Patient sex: M
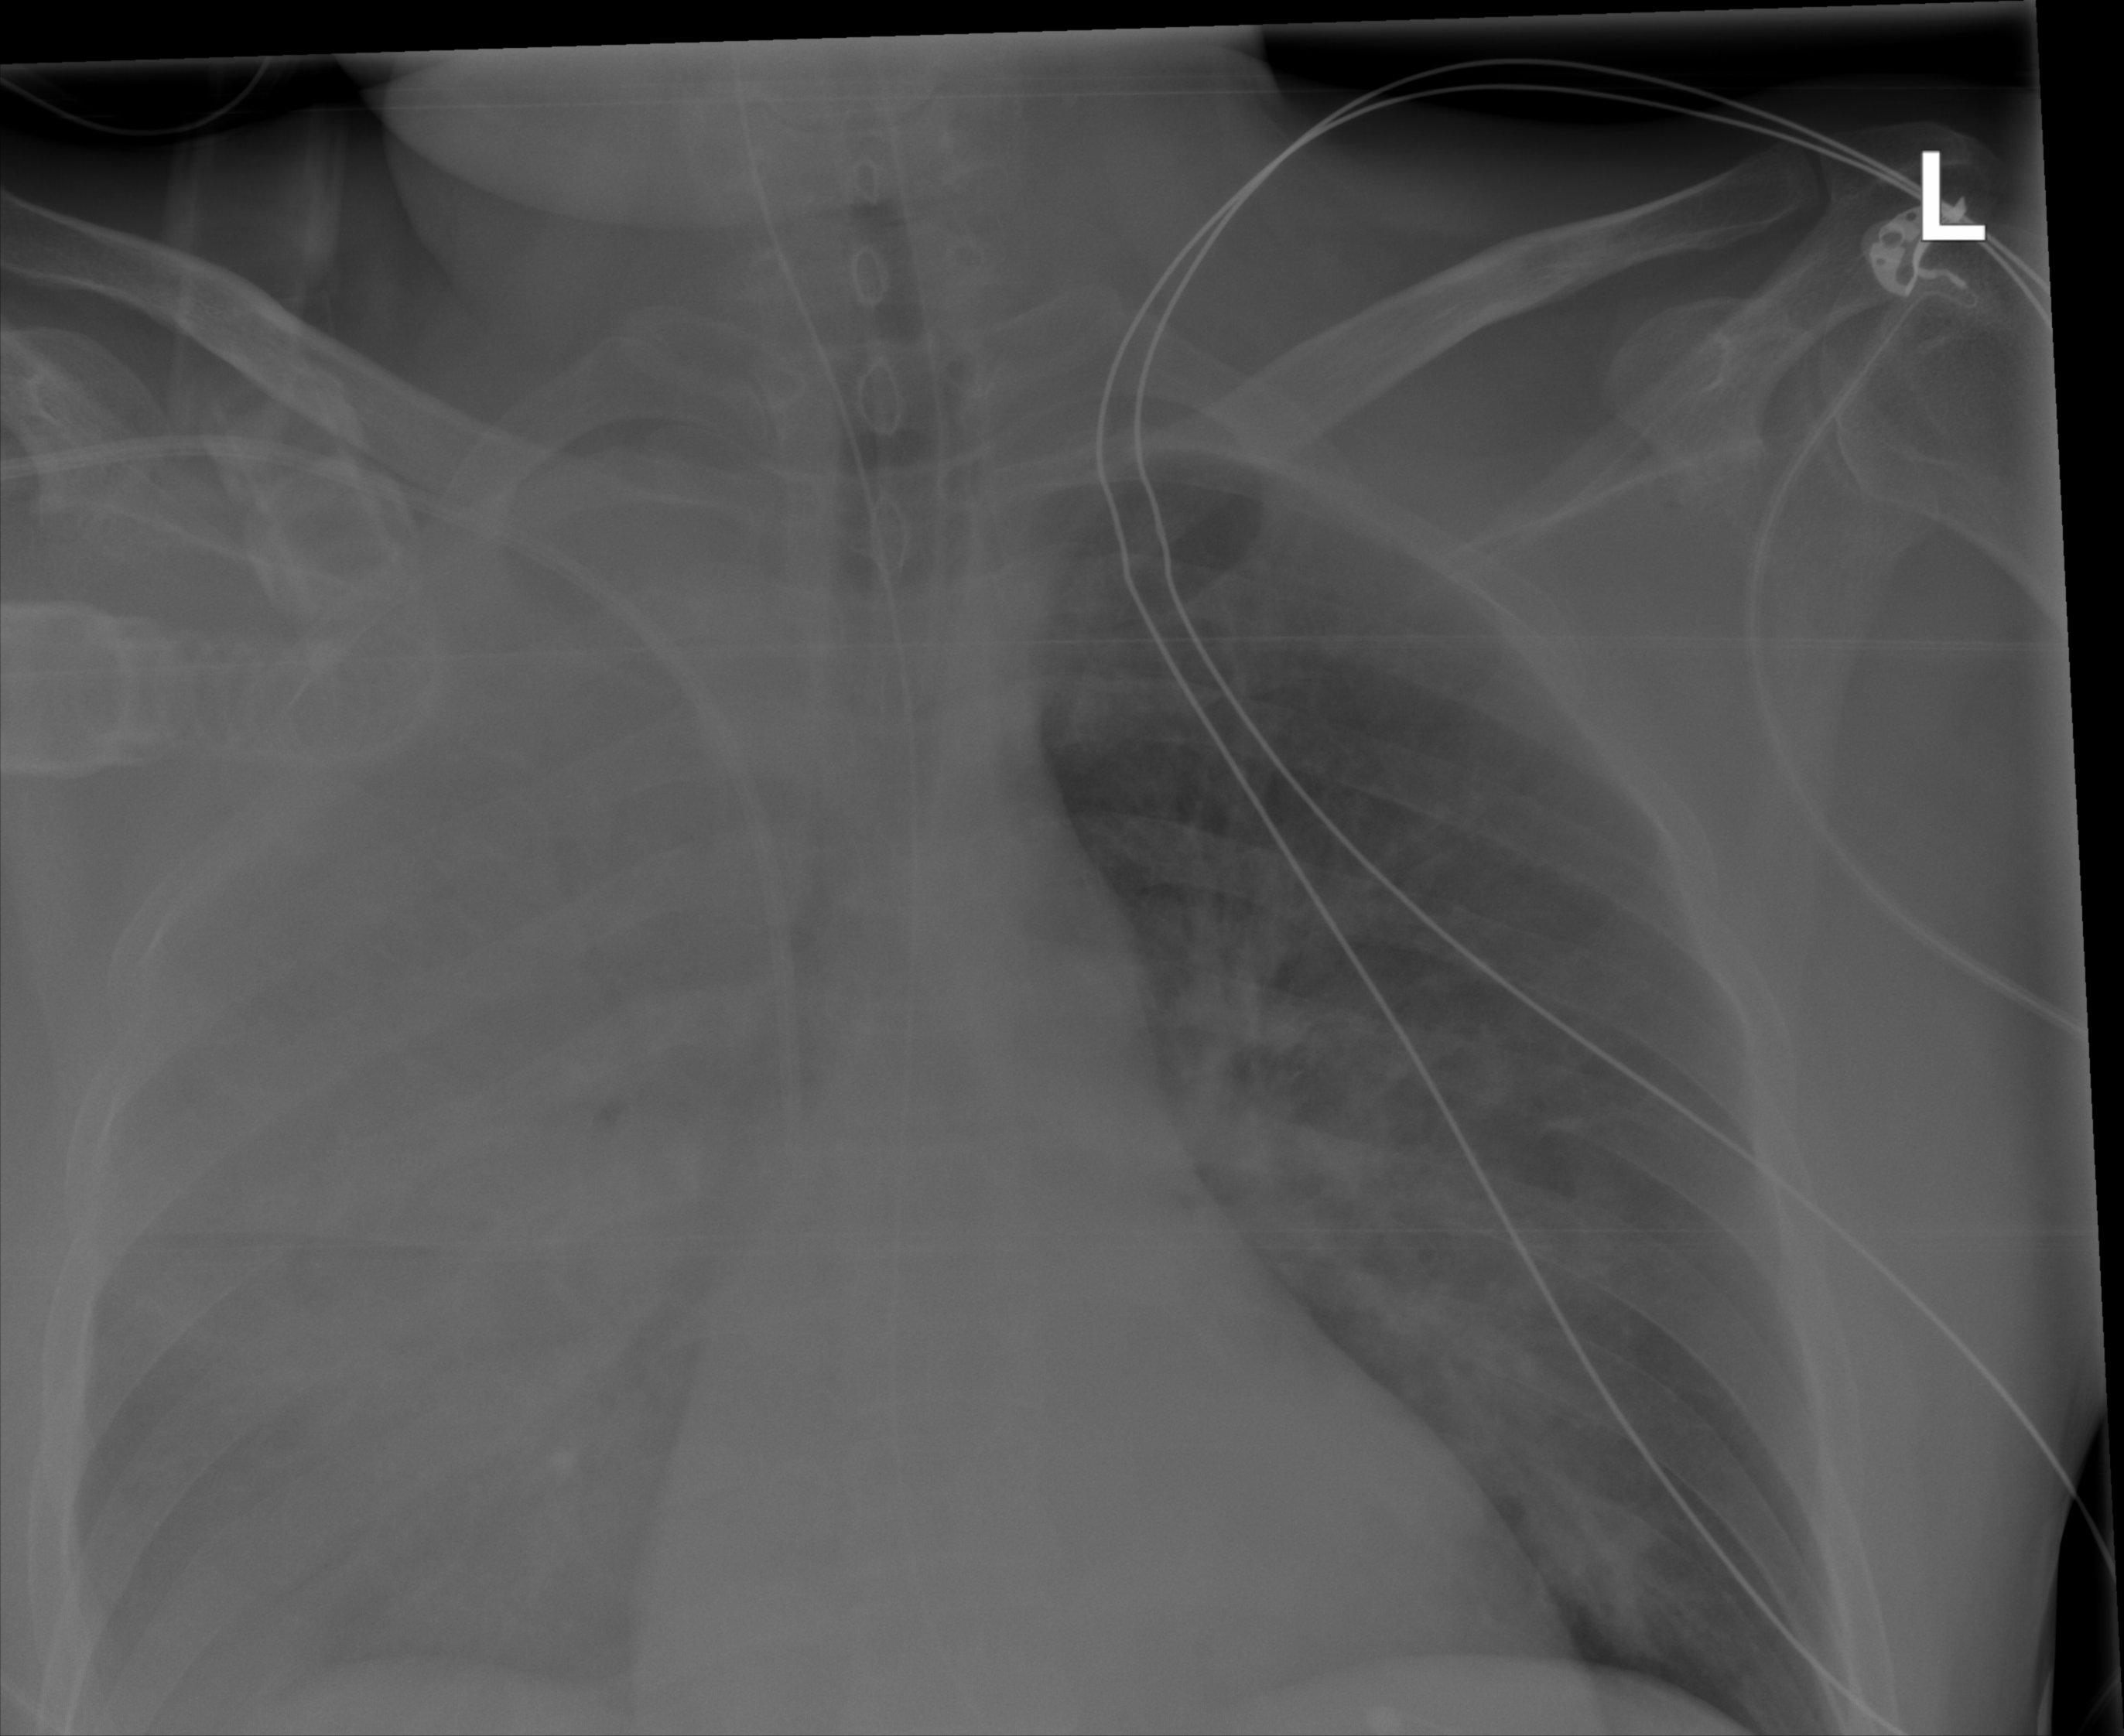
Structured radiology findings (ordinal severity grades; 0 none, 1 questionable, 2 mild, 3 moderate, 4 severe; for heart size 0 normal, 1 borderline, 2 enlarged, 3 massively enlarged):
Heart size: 0
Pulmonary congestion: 2
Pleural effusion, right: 2
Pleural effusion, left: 0
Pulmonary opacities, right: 3
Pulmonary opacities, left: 3
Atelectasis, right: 4
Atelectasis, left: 0